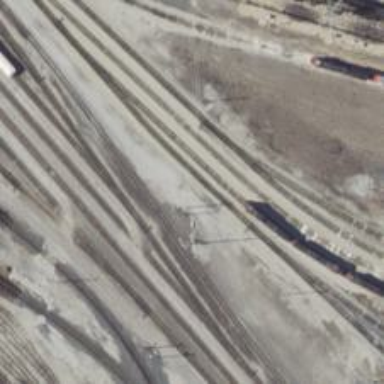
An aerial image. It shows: Abandoned railway yard.